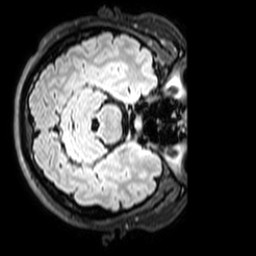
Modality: T1w
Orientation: axial
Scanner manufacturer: philips
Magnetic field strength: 3 T
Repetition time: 4.8 s
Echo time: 0.2586 s